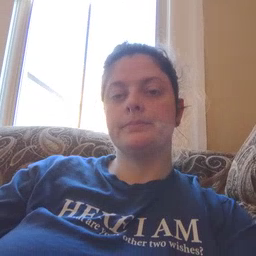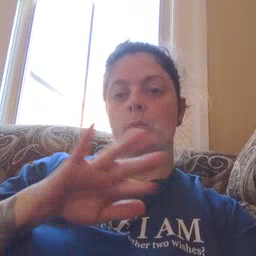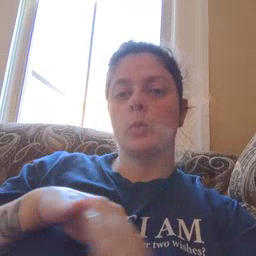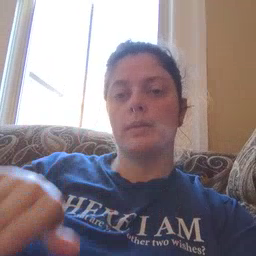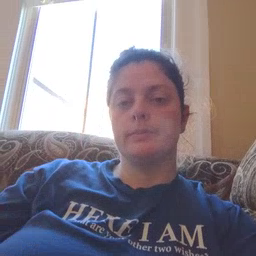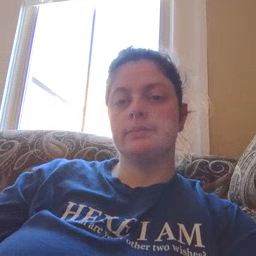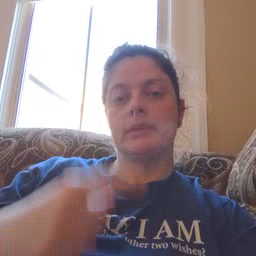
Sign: pool